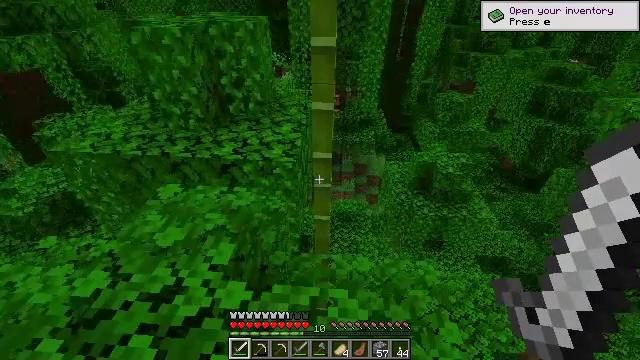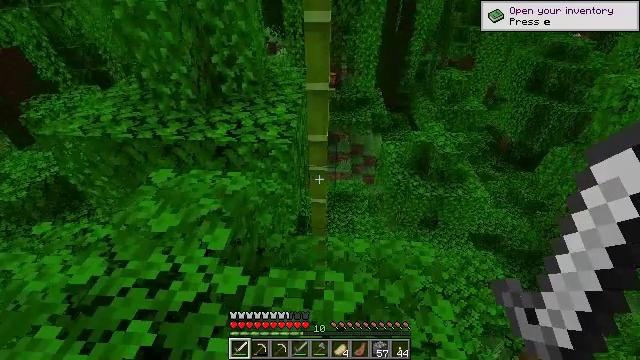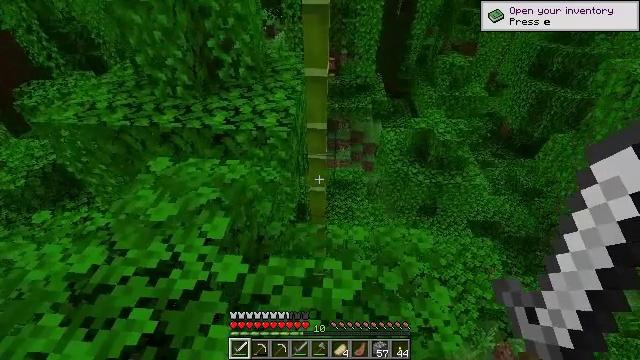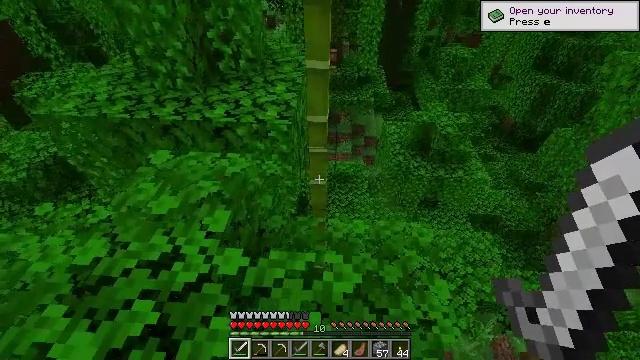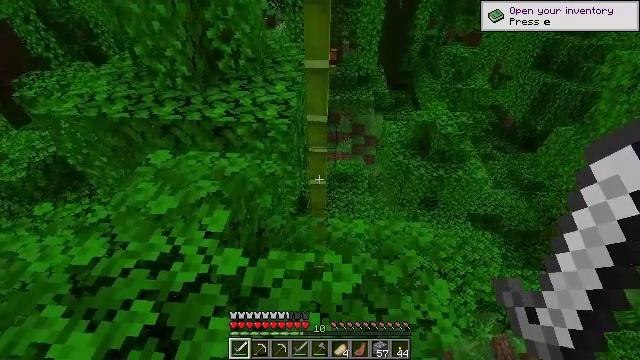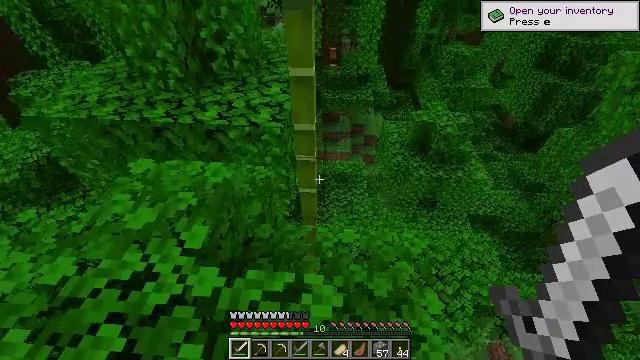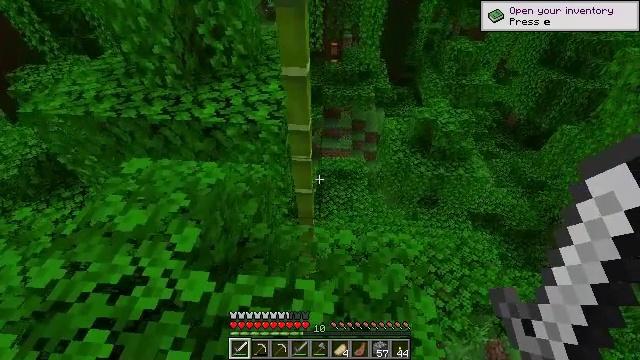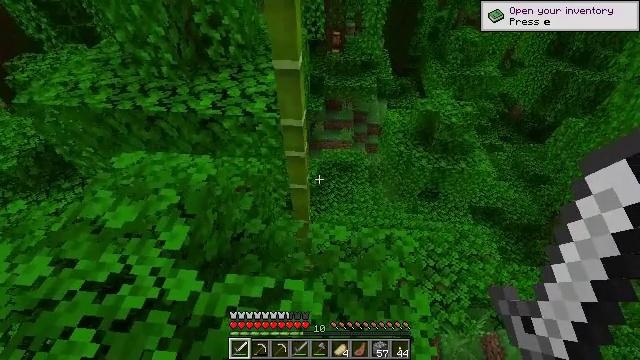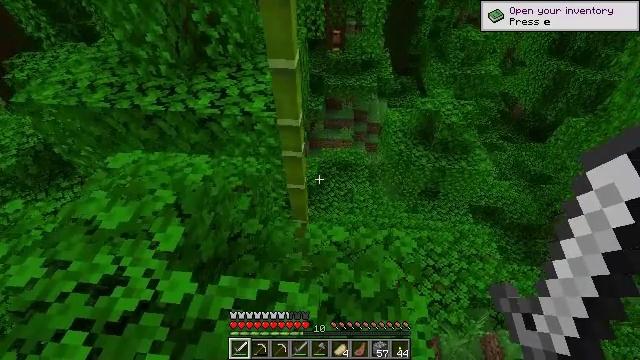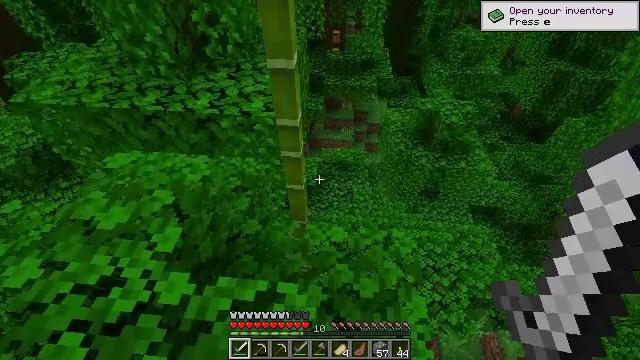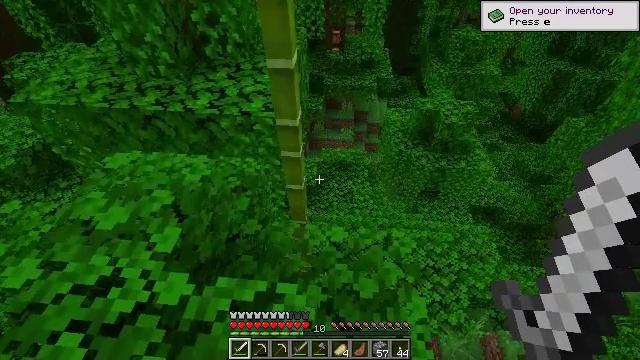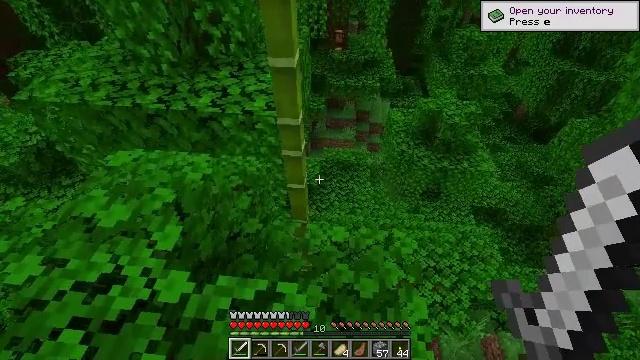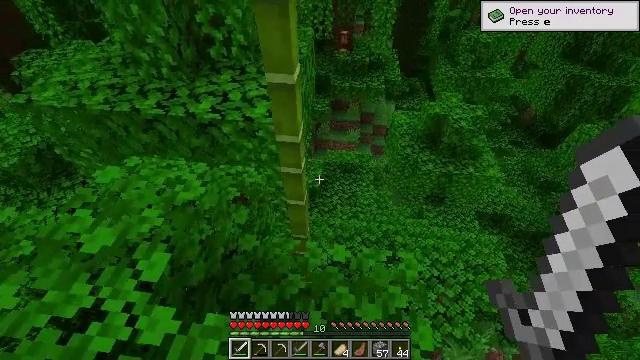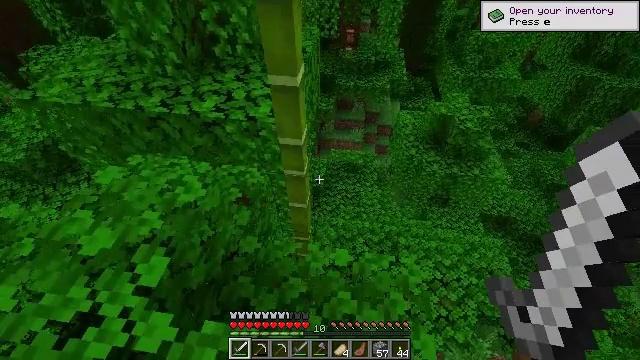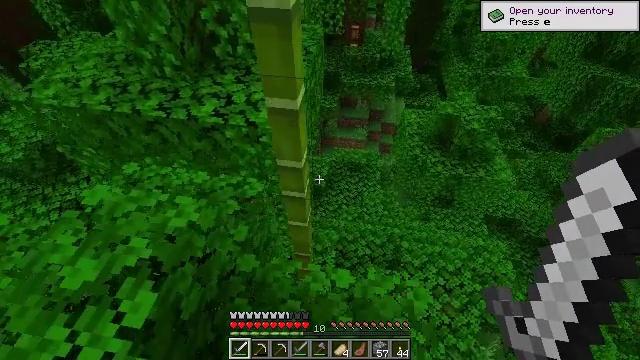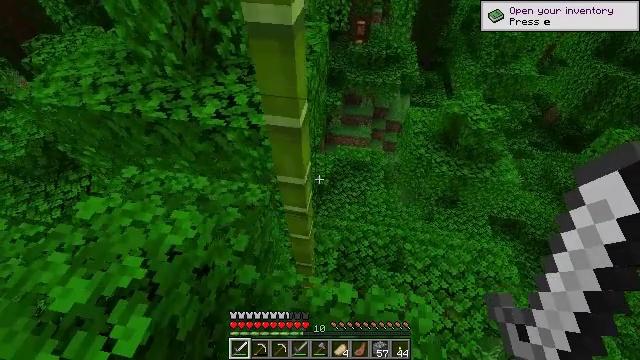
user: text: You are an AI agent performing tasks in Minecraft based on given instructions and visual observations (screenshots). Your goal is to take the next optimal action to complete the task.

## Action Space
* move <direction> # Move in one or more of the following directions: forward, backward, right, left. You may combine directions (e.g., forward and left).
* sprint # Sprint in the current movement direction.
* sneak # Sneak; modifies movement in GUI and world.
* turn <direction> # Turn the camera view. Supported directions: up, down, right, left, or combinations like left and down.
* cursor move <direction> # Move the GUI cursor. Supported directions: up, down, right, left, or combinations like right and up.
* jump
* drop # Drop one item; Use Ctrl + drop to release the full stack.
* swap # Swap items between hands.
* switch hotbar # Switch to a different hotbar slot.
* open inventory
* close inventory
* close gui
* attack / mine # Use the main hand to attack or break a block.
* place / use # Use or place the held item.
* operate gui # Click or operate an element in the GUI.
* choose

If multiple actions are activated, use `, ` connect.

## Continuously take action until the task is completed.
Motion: motion action
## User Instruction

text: Attack bamboo to gather it.
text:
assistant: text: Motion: turn down
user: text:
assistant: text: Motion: turn down
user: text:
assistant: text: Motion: turn down
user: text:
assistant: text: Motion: move forward and move right
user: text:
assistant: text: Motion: move forward and move right
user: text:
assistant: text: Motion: no_op
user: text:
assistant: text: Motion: turn down
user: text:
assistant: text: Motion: no_op
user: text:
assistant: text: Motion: no_op
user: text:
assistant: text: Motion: no_op
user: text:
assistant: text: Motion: move forward
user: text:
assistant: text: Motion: move forward, turn left
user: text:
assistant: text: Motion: move forward, turn left
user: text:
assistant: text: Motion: move forward
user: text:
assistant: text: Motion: move forward, turn left
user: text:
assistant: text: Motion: no_op
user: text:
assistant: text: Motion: turn down
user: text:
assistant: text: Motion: no_op
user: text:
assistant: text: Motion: move right, turn left and down
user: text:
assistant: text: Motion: move right, turn left
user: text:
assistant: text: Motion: move right, turn left and down
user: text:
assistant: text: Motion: turn left
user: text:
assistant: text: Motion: turn left
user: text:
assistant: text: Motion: turn left
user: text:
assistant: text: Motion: turn left and up
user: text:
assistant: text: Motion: turn left
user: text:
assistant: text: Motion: turn down
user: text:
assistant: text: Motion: turn left and down
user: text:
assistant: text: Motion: turn left and down
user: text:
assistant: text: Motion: turn left